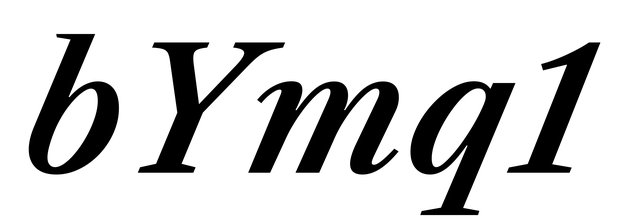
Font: LibreCaslonText-Italic_SemiBold_Italic